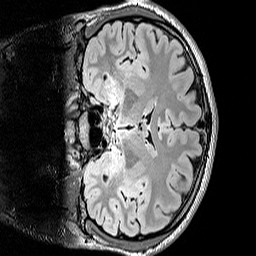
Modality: FLAIR
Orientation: coronal
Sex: male
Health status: ill
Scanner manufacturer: siemens
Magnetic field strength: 3 T
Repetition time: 5 s
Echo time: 0.388 s